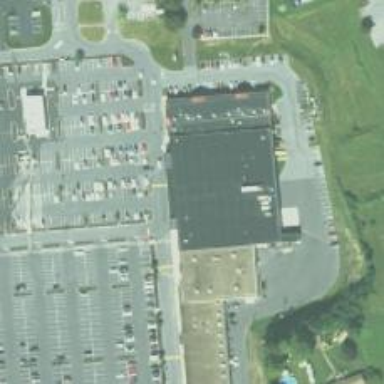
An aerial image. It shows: Supermarket.